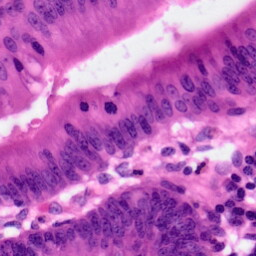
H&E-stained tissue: Pancreatic